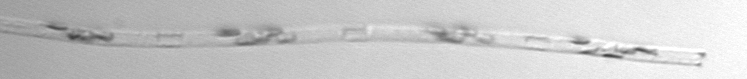
Label: Eucampia_morphytype1